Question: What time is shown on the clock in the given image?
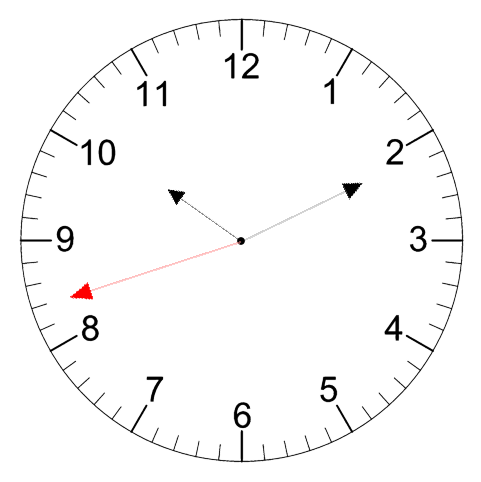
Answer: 10:10:42